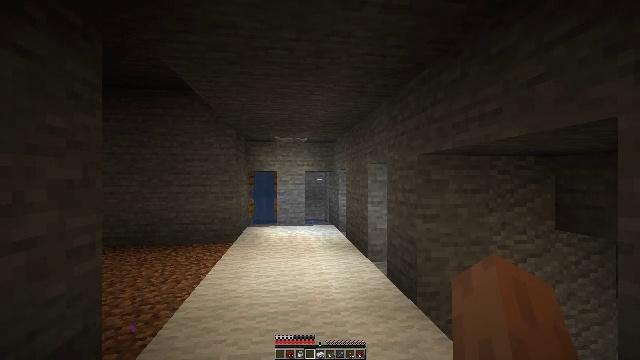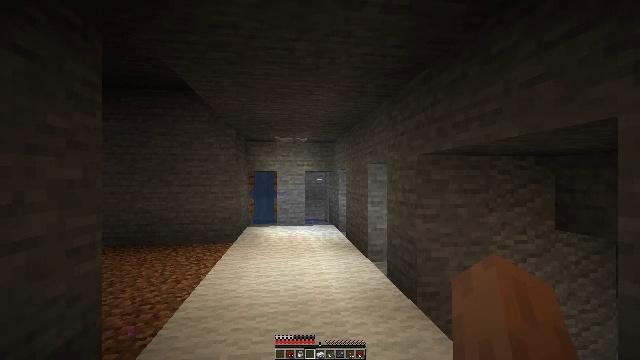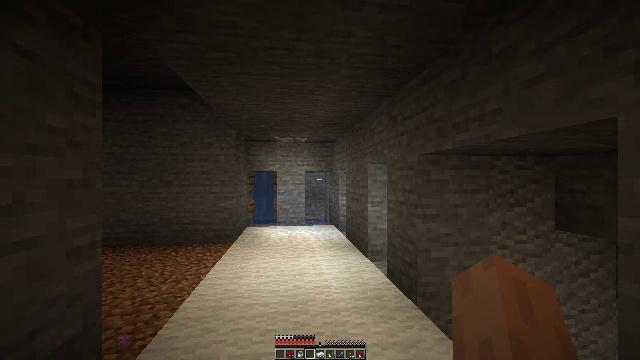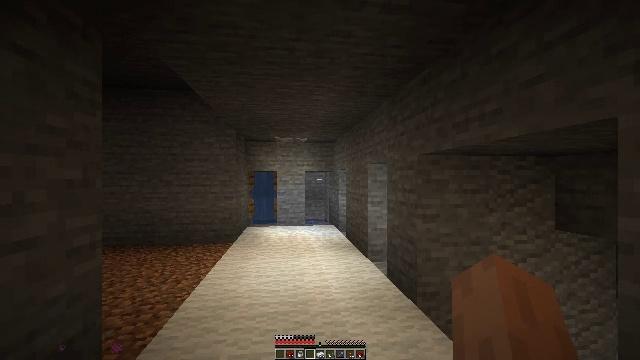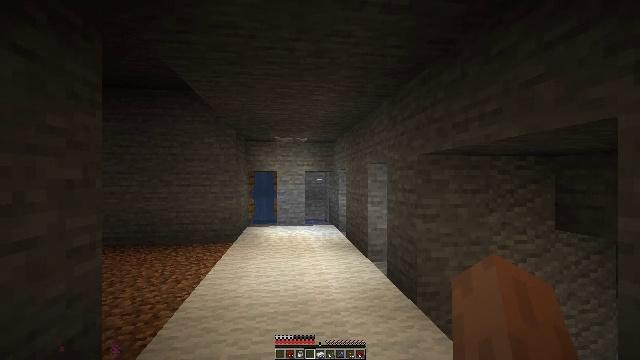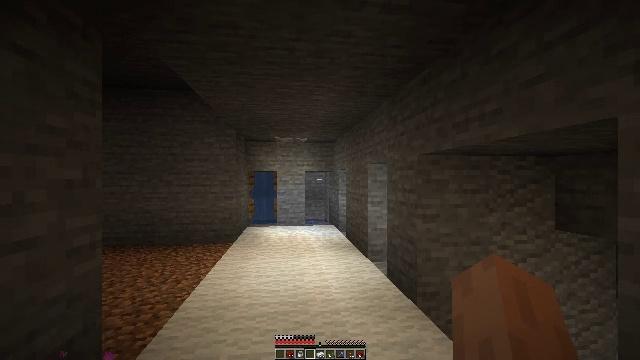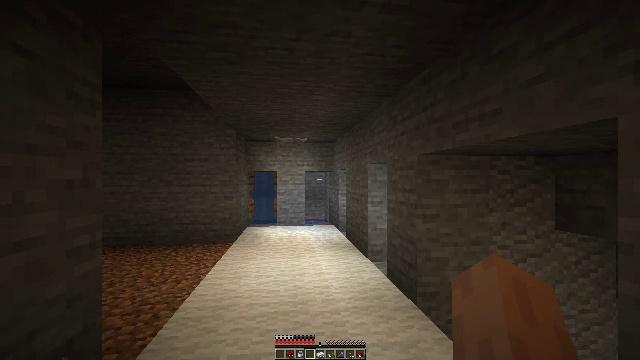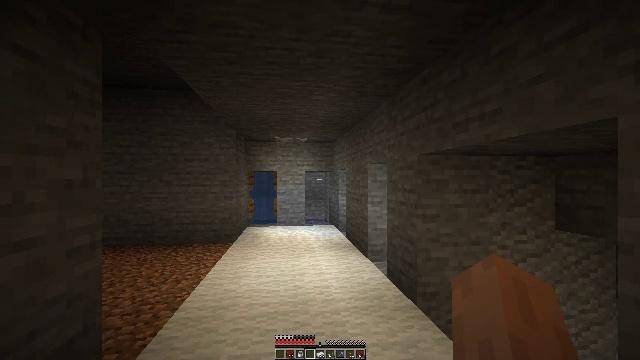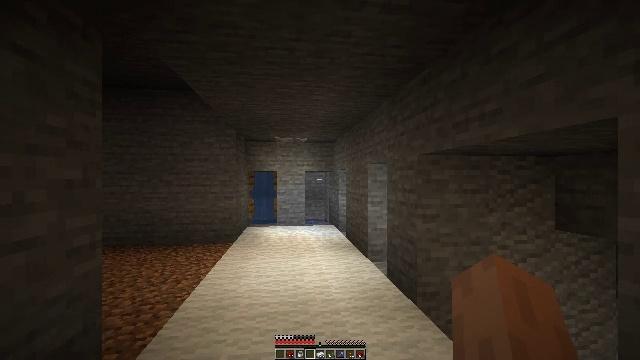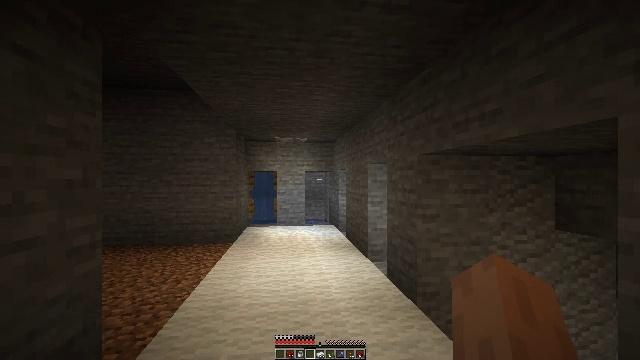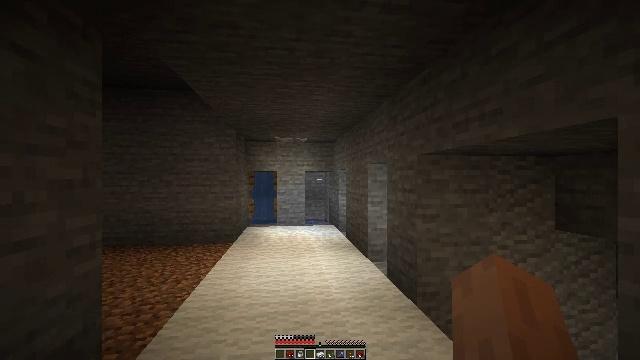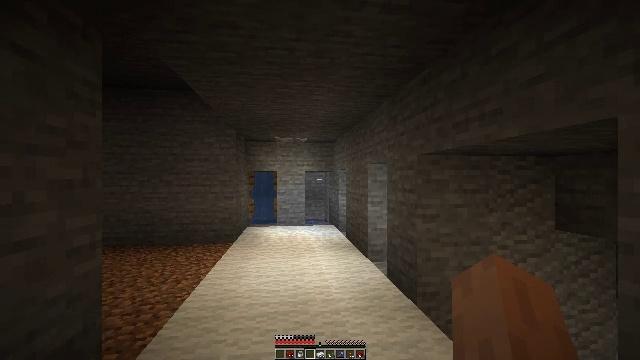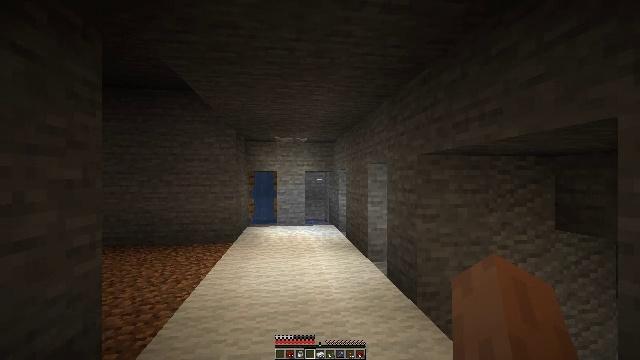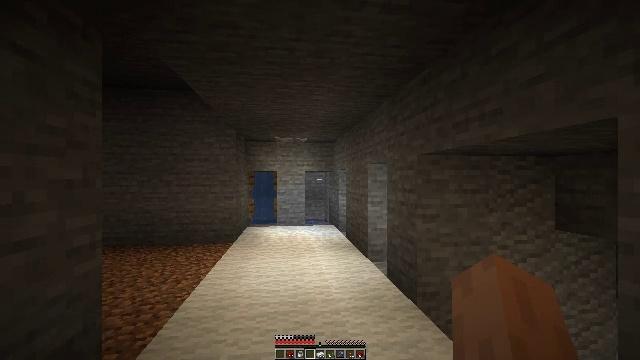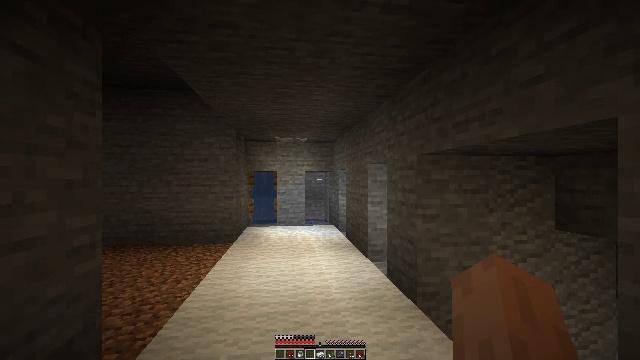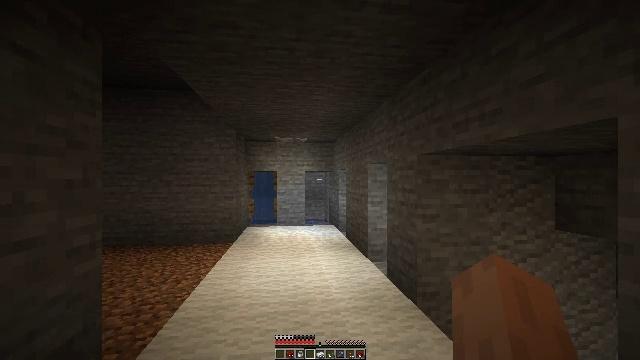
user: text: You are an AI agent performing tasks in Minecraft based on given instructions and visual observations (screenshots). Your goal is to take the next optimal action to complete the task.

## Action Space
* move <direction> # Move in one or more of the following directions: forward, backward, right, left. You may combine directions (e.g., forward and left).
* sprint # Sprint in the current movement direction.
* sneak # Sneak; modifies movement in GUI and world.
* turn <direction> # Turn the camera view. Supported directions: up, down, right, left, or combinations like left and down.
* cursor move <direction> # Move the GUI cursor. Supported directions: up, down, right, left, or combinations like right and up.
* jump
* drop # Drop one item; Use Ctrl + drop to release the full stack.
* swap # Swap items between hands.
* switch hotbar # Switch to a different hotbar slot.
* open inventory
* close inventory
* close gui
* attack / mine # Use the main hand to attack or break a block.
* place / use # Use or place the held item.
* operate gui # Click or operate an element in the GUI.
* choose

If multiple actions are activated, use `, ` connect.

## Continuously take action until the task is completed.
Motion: motion action
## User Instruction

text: Drop an iron ingot.
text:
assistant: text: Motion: no_op
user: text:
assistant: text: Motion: no_op
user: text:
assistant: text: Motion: no_op
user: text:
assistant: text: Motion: no_op
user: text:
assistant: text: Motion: no_op
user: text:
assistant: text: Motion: no_op
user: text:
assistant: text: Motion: no_op
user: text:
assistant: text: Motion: no_op
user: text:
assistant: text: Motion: no_op
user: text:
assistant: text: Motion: no_op
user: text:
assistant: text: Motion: no_op
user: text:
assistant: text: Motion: no_op
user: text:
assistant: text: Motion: no_op
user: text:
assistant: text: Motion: no_op
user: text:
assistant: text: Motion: no_op
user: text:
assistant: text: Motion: no_op
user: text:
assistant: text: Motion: no_op
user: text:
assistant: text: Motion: no_op
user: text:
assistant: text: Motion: no_op
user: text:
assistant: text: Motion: no_op
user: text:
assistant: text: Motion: no_op
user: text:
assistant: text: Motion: no_op
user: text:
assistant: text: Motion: no_op
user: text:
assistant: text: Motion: no_op
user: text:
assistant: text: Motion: no_op
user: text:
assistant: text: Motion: no_op
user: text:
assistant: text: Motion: no_op
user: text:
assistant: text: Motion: no_op
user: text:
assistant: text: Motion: no_op
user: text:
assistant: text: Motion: no_op